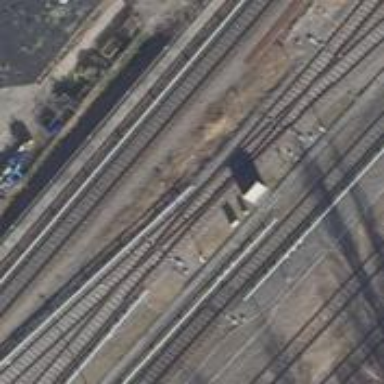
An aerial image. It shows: Railway crossing.